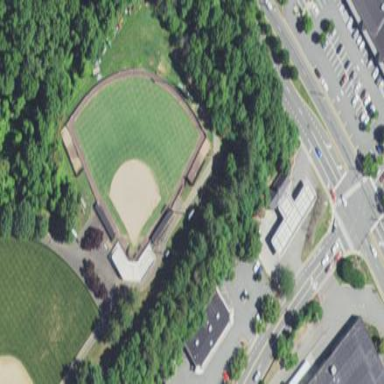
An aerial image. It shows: Baseball pitch for leisure and sports activities.